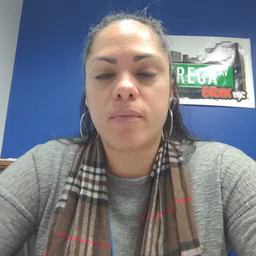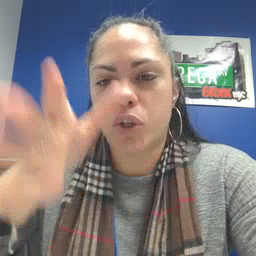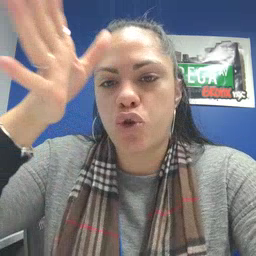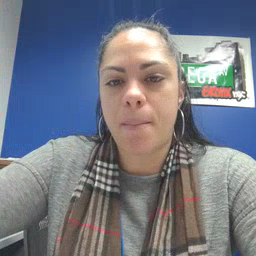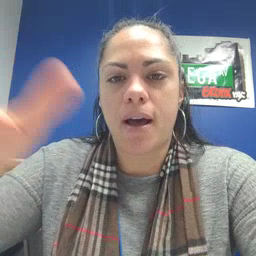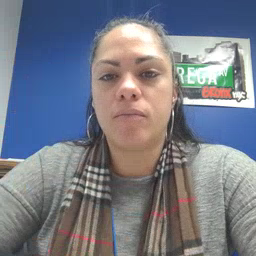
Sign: grandpa